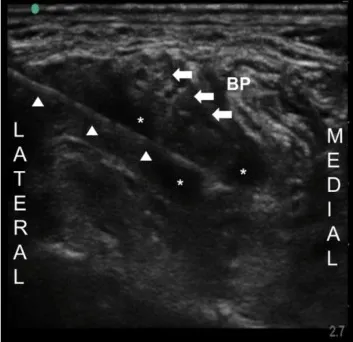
Arrows indicate brachial plexus (BP); (b) Ultrasound image of spreading the drugs around the brachial plexus. Arrowheads indicate the needle. Arrows indicate BP. ASM anterior scalene muscle, MSM middle scalene muscle, SCM sternocleidomastoid muscle, * injected drug surrounding the BP.
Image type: radiology (ultrasound)